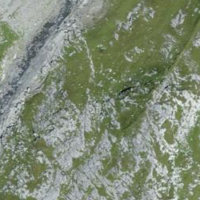
EUNIS habitat code: 31
Species observed at this site:
Veronica aphylla
Montifringilla nivalis
Oenanthe oenanthe
Pyrrhocorax graculus
Aquila chrysaetos
Anthus spinoletta